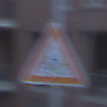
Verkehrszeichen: RadverkehrLinks
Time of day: SunriseSunset
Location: Outdoor (Urban)
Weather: Clear
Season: NotSpecified
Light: Natural